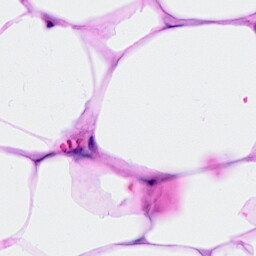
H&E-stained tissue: Breast